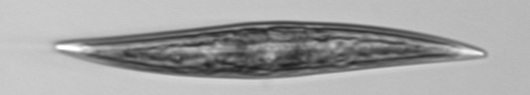
Label: Pleurosigma